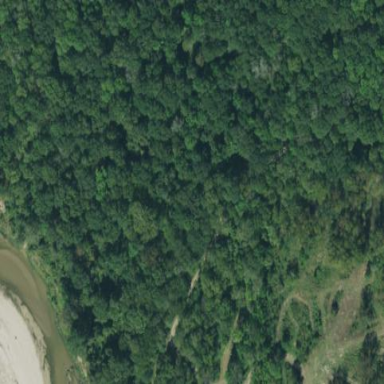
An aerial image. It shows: Serene woodland landscape.